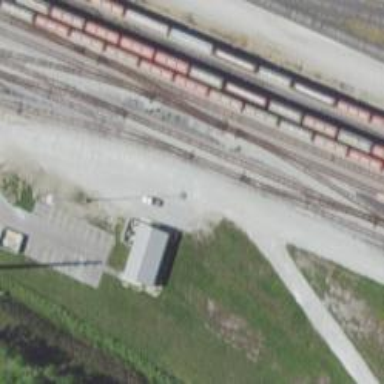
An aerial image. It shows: Railway yard used for servicing trains.